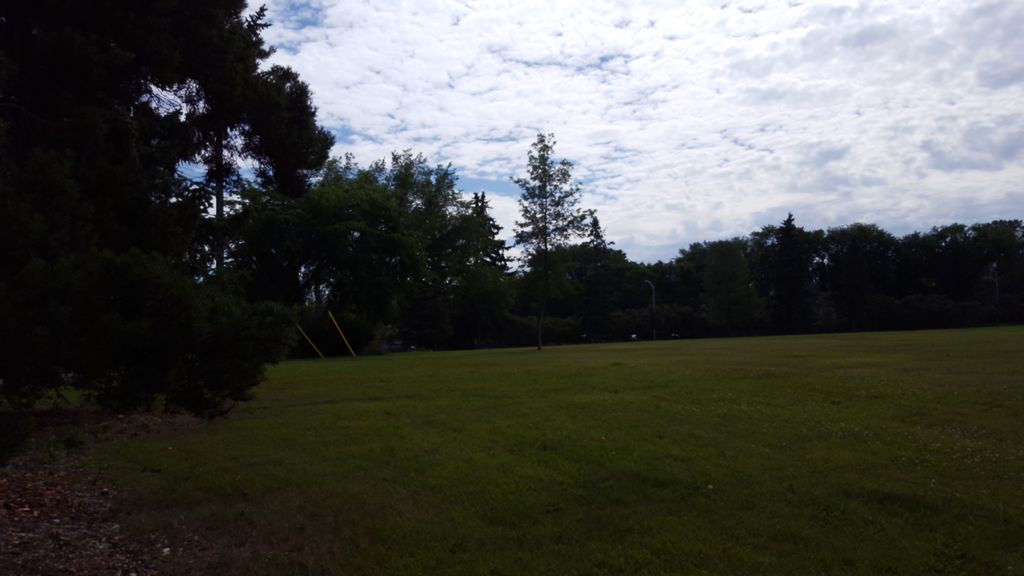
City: edmonton